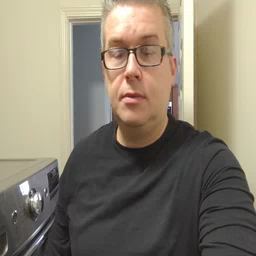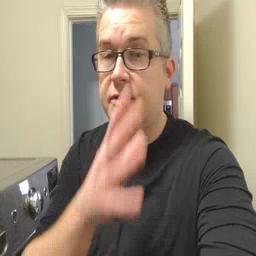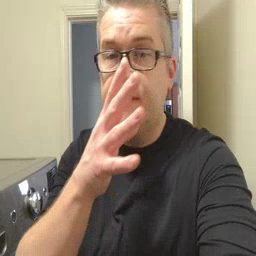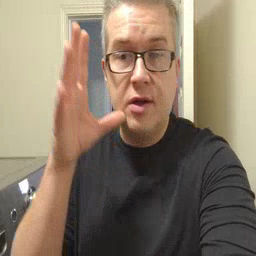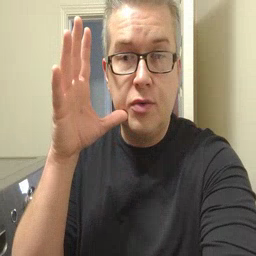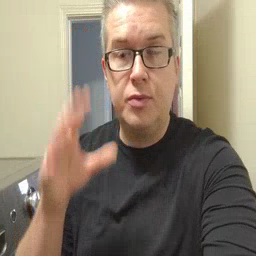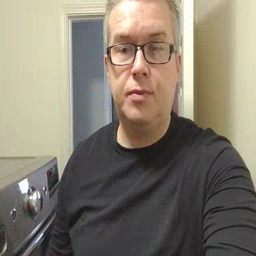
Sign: farm